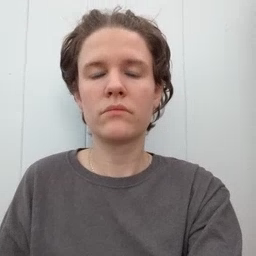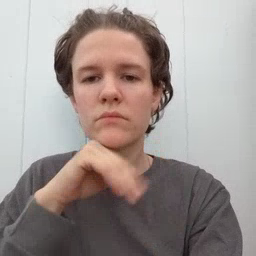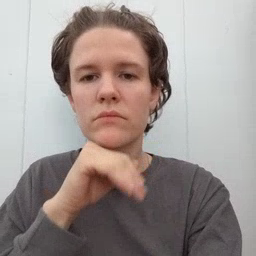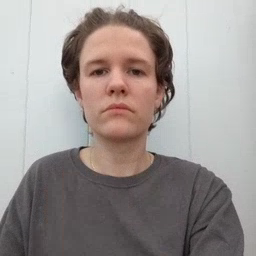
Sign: pig